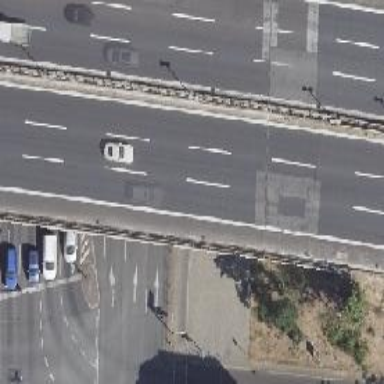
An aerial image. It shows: Primary highway with dual carriageway. The asphalt surface is accompanied by cycle track on the right side.